Aerial crown-view tile of a tropical tree (Barro Colorado Island, Panama), acquired 20250616:
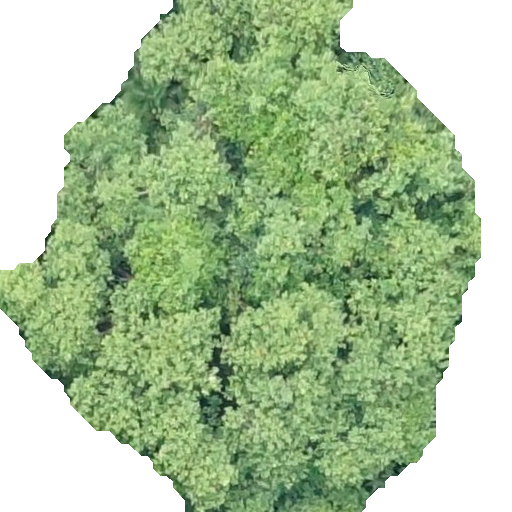
Species: Hieronyma alchorneoides
GBIF accepted scientific name: Hieronyma alchorneoides
Crown area: 275.23 m²